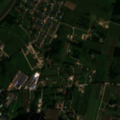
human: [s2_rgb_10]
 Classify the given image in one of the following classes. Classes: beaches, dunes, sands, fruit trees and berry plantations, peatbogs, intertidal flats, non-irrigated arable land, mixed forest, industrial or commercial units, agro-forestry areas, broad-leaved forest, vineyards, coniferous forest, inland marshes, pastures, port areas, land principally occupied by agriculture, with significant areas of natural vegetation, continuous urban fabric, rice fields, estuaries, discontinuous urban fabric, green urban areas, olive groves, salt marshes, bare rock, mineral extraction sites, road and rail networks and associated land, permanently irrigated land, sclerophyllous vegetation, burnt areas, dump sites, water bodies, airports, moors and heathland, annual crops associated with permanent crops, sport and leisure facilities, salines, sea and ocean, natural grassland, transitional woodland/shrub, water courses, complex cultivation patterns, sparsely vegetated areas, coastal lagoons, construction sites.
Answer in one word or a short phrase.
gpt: pastures, complex cultivation patterns, land principally occupied by agriculture, with significant areas of natural vegetation, broad-leaved forest